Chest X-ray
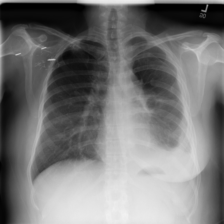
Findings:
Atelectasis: negative
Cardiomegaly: negative
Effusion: negative
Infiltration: negative
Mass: negative
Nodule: negative
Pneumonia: negative
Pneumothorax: negative
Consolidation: negative
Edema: negative
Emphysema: negative
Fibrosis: negative
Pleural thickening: negative
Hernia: negative